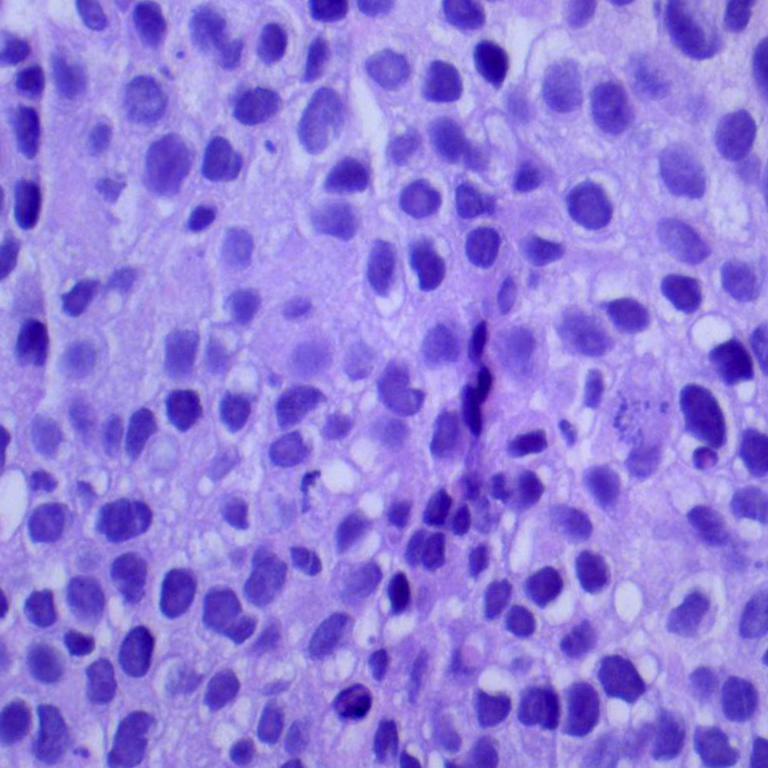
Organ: lung
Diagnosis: squamous carcinomas